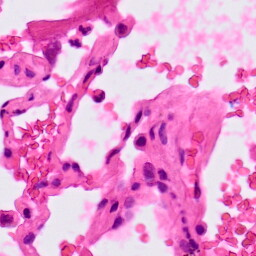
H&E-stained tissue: Lung